Interaction volume radius: 10 \u00c5
Interaction volume height: 20 \u00c5
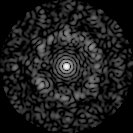
Disorder parameter: 0.7667